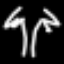
Label: palm tree